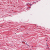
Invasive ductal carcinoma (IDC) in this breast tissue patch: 0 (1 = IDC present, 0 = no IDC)